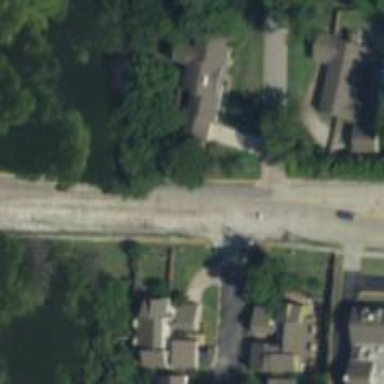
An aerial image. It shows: Secondary road.